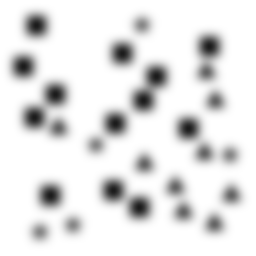
Squares: 13
Triangles: 9
Stars: 5
Total shapes: 27